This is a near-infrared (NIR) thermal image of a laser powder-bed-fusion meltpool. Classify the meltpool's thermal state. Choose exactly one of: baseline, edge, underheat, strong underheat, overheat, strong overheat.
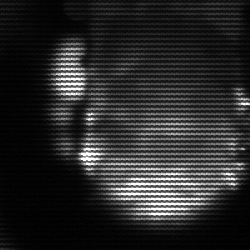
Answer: baseline